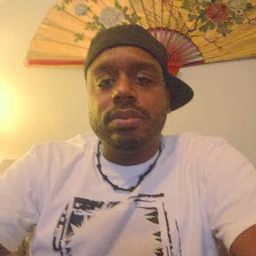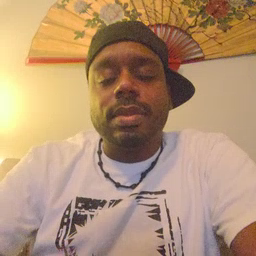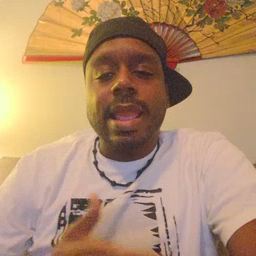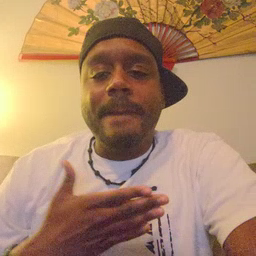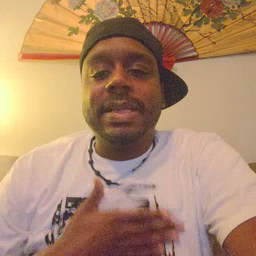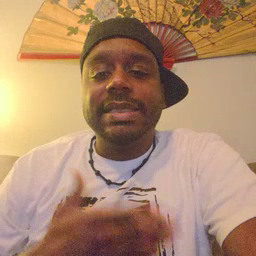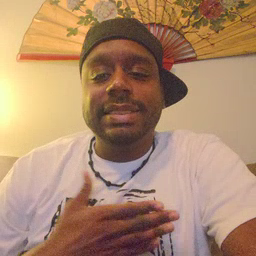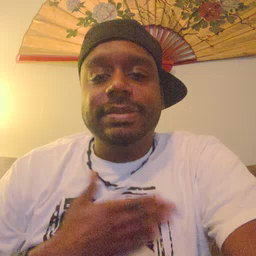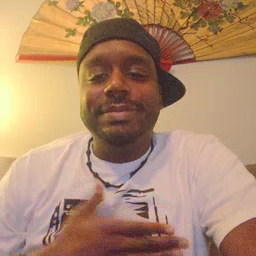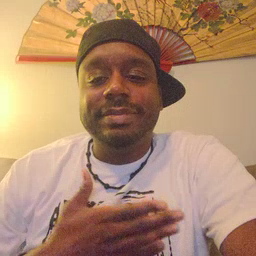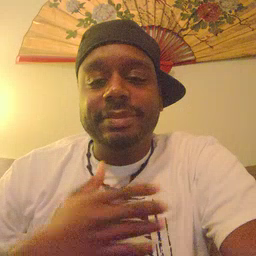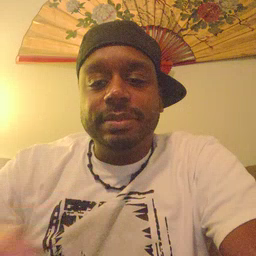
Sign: happy